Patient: sex M, age 76
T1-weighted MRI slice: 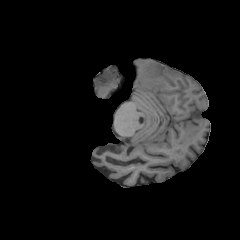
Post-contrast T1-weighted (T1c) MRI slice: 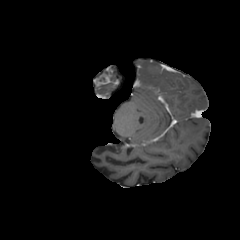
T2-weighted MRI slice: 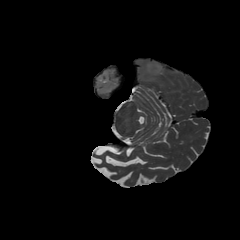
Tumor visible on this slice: yes
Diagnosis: Glioblastoma, IDH-wildtype
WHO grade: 4